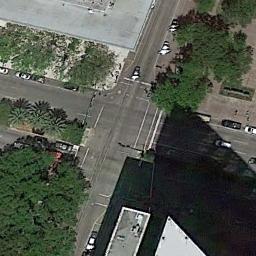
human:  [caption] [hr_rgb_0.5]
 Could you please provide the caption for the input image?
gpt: There is only traffic on the left side of the intersection .

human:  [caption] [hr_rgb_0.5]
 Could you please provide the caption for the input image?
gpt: There are several moving vehicles on the road at the intersection, With many buildings and some trees around the intersection .

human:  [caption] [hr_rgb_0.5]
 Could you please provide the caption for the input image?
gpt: An intersection with normal traffic is between some buildings and green areas .

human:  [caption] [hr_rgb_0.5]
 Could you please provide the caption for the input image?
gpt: There are some green trees beside the intersection .

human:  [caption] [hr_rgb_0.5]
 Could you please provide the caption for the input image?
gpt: There are many cars at the intersection .